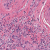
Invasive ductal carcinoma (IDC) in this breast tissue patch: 1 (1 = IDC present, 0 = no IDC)